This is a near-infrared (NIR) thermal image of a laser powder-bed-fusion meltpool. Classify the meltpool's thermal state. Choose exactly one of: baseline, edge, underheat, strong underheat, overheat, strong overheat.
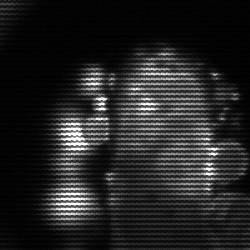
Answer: strong underheat